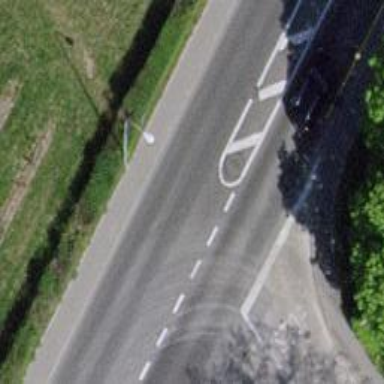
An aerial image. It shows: Residential road with cycling lane.